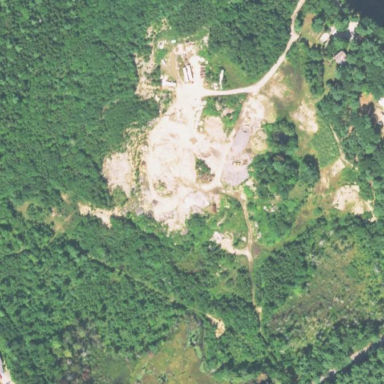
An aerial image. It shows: Quarry area.